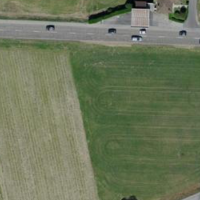
EUNIS habitat code: 52
Species observed at this site:
Columba livia